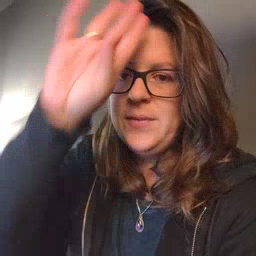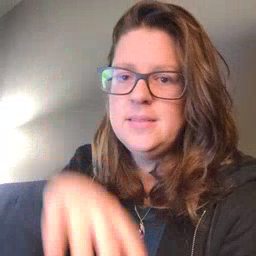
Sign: fireman